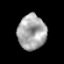
Tissue: prostate
Cell type: T cells
Senescence score: 0.3559
Nuclear area (px): 978
Mean DAPI intensity: 165.382